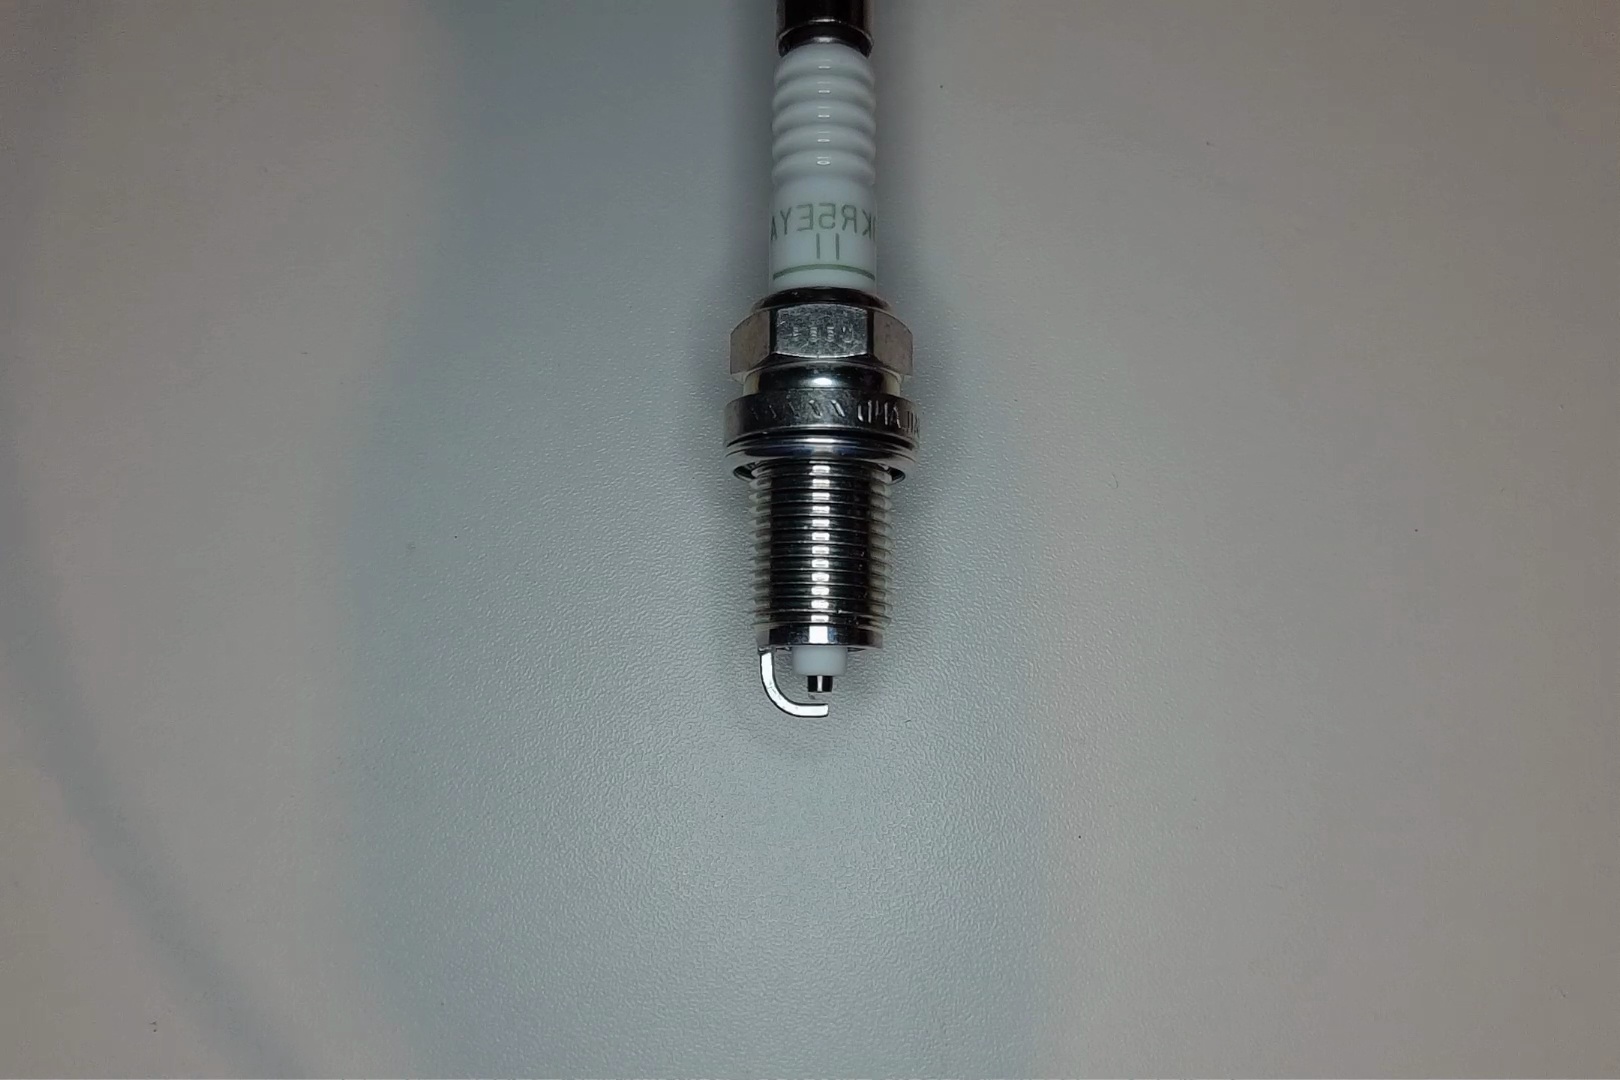
Label: normal